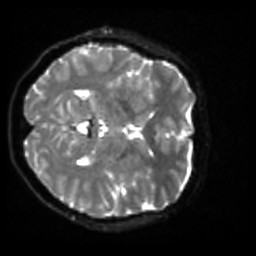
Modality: sbref
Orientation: axial
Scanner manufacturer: siemens
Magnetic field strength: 3 T
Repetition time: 4 s
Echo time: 0.0594 s